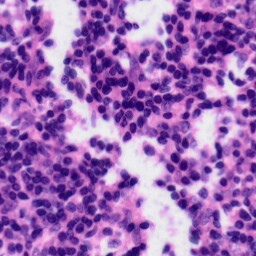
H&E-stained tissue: Tonsil